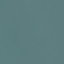
Land use / land cover: SeaLake